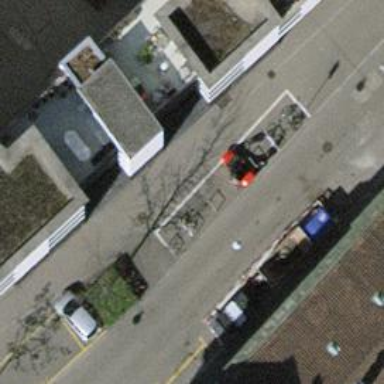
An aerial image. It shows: Bicycle parking area with stands available.